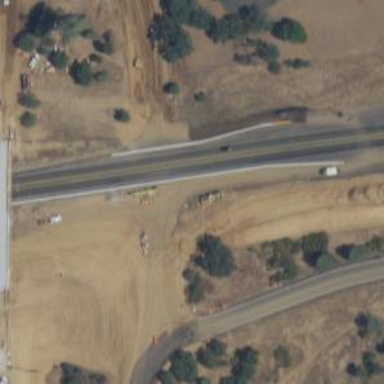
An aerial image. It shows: Asphalt trunk link road.